Question: I Have a 'GrinView' with costum 'Adapter' that defines some 'ImageViews' and set 'onClick' event. When the user clicks the buttons it show some orange background, as the iimage bellow. How can I avoid this background display?

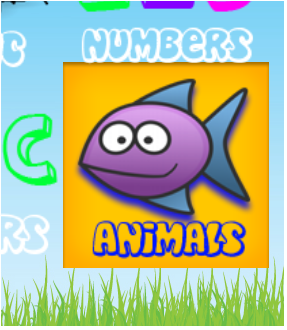
Answer: Try setting
'''
android:background="@null"
'''
in your layout xml.
Are you sure you are using a ImageView with onClickListener? If you are using an ImageButton, try changing it into a ImageView (that doesn't bring onClick-animation).
Cheers